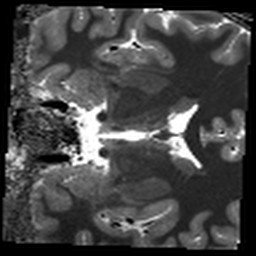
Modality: T1map
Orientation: coronal
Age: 20
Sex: female